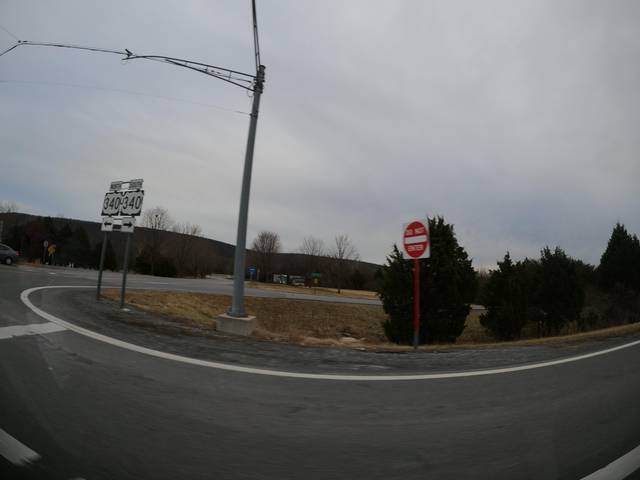
Region: United States
Coordinates: 39.319, -77.759